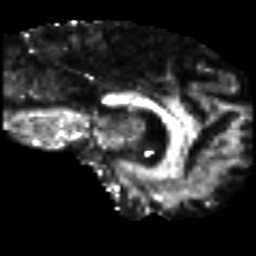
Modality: FA
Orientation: sagittal
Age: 49
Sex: male
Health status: ill
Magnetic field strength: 3 T
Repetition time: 8.4 s
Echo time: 0.0926 s